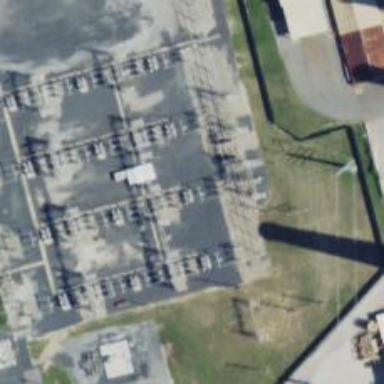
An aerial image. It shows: Switch used for power control.